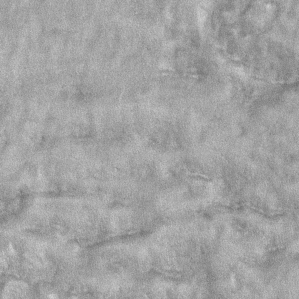
Label: frost